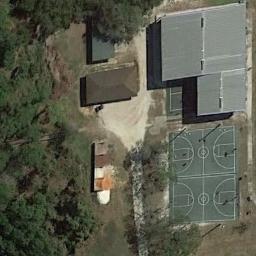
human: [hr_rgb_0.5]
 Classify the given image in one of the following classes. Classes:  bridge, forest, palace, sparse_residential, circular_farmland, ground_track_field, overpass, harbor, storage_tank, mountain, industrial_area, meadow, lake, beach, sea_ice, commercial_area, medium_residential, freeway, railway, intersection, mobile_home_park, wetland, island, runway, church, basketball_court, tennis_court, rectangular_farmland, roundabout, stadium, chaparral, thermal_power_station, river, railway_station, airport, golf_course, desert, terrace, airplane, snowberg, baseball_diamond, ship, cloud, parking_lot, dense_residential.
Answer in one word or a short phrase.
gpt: basketball_court